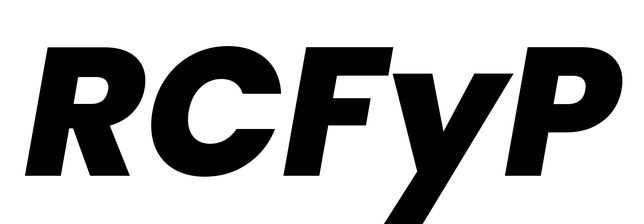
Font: Poppins-ExtraBoldItalic